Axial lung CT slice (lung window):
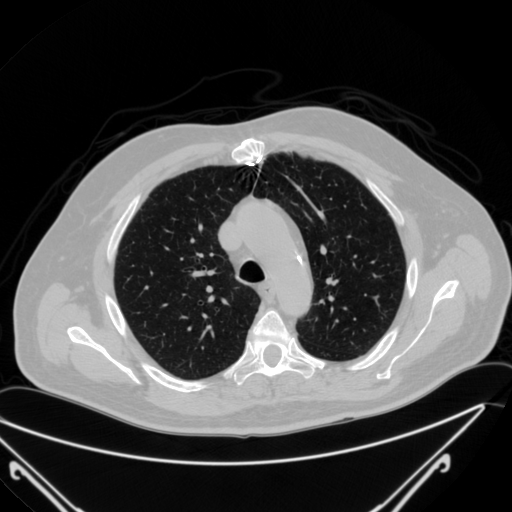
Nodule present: no